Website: crate-barrel
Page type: account-selection
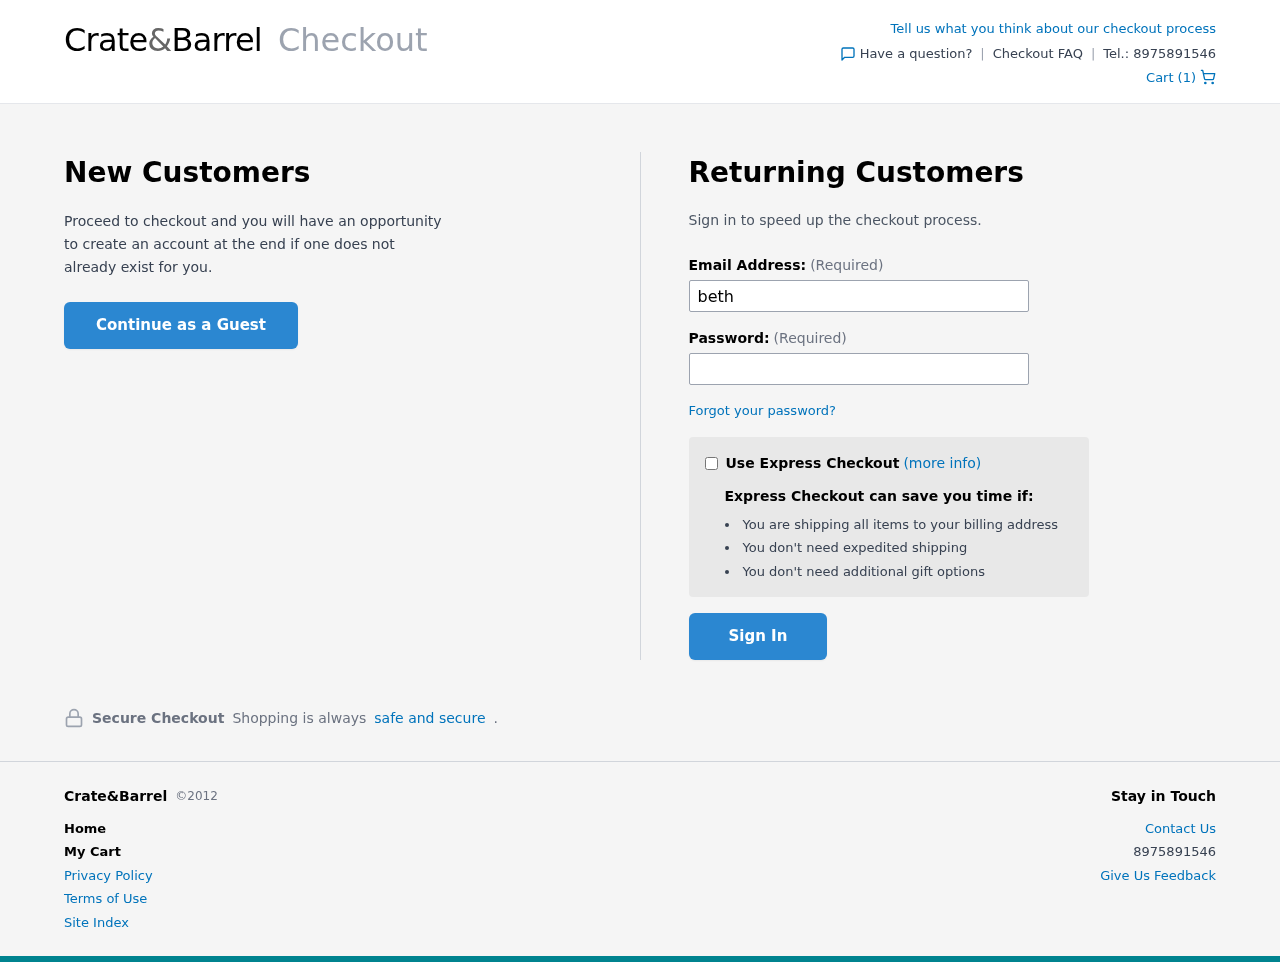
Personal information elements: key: PII_EMAIL
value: bethbranch@hotmail.com
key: PII_PHONE
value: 8975891546
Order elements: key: ORDER_NUM_ITEMS
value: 1